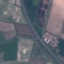
Label: Highway